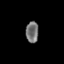
Tissue: skin
Cell type: Epithelial cells
Senescence score: 0.2843
Nuclear area (px): 264
Mean DAPI intensity: 114.333